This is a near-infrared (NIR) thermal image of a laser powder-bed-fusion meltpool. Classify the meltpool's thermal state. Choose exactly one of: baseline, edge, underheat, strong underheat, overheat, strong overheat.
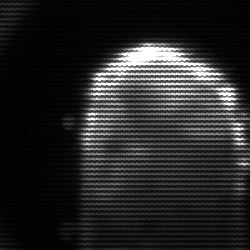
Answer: baseline